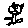
Label: cat